RGB frame:
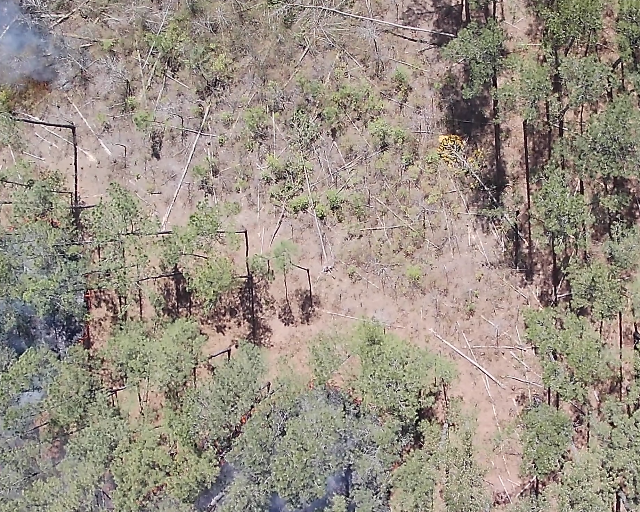
Thermal frame:
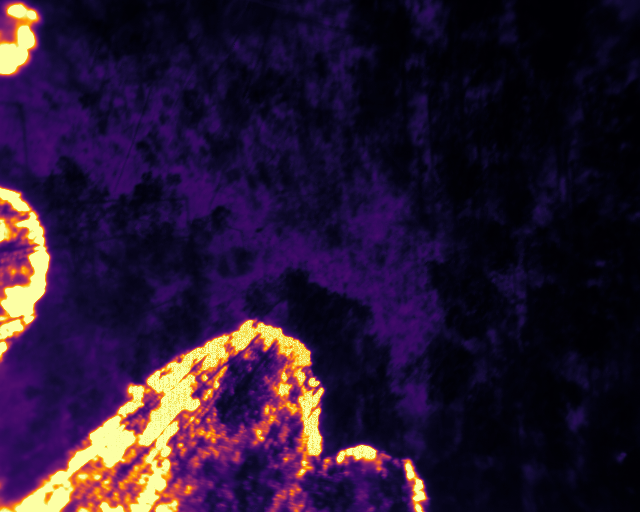
Captured: 2026-02-27 02:36:19
Pixels at or above 80 °C: 37597 (fraction of frame: 0.1147)